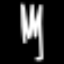
Label: fork